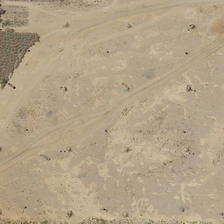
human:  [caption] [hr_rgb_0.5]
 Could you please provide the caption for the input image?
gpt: it is a piece of yellow bareland .

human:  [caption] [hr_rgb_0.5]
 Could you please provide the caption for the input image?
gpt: it is a piece of yellow bareland .

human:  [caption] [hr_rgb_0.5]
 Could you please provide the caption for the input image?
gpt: a lot of broken stone and waste are in the bareland .

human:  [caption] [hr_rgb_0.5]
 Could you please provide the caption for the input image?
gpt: a large number of car grind marks are on the bareland .

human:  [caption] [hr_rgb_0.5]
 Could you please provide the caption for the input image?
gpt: a large number of car grind marks are on the bareland .